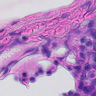
Metastatic tissue present: no